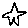
Label: star